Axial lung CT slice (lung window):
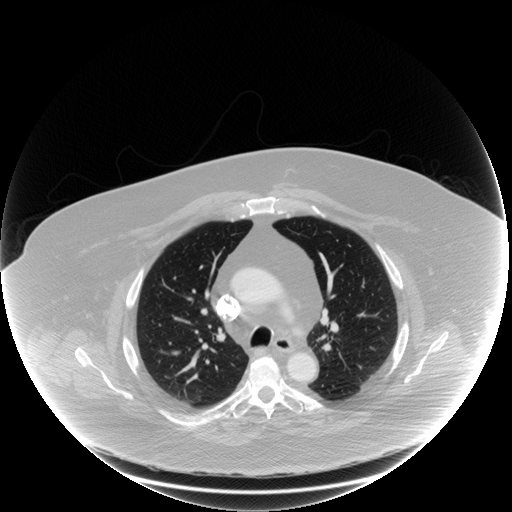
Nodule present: no